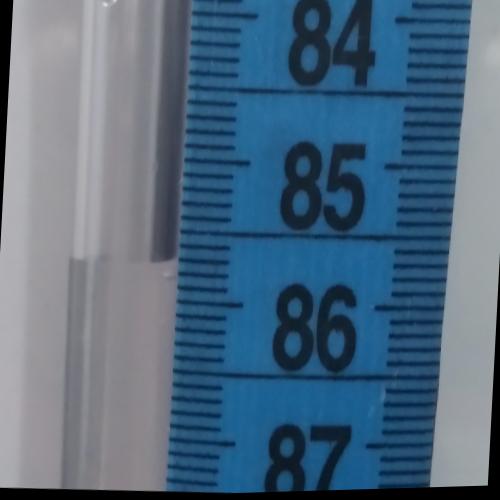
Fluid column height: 85.7 cm